Field crop: maize
Growth stage: 2
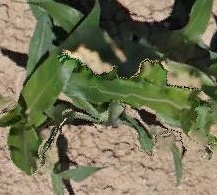
Species: maize